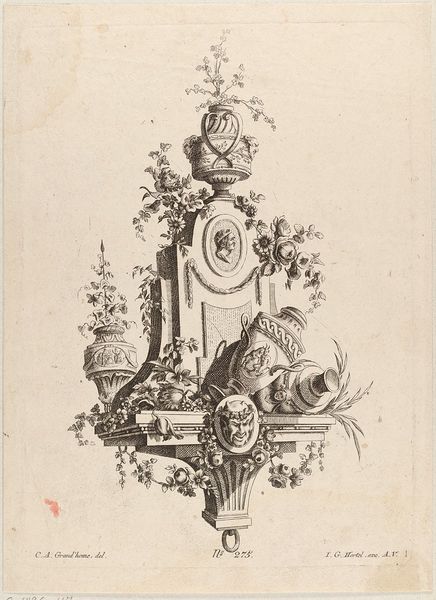
Titel: Konsole, Blatt 1 aus einer Folge von Inschrifttafeln, Urnen und Blumen
Künstler: Karl August Grossmann
Standort: Hamburg
Institution: Museum für Kunst und Gewerbe Hamburg
Schlagwörter: blumen, papier, grafik, graphik, fotografie, photographie, maske, medaillon, druckgraphik, druckgrafik, radierung, girlanden, konsole, urne, details, reproduktionen, blumengewinde, druckerzeugnisse, blüte, ornamentstich, vorlageblätter